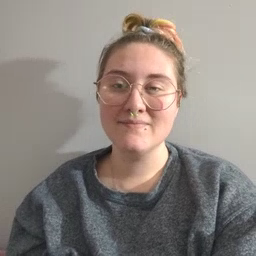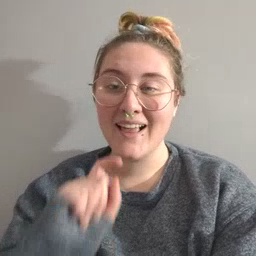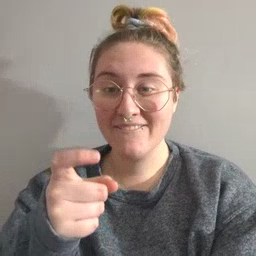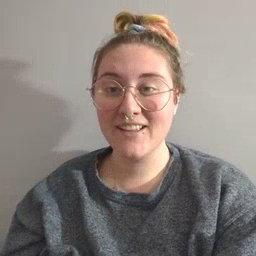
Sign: gift